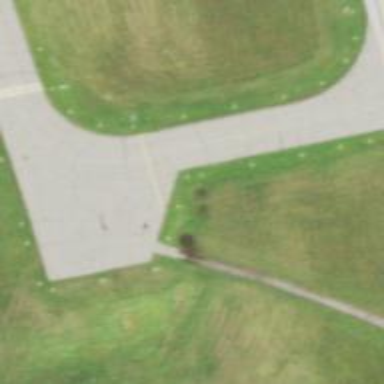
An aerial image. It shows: Apron paved with asphalt at the airport.